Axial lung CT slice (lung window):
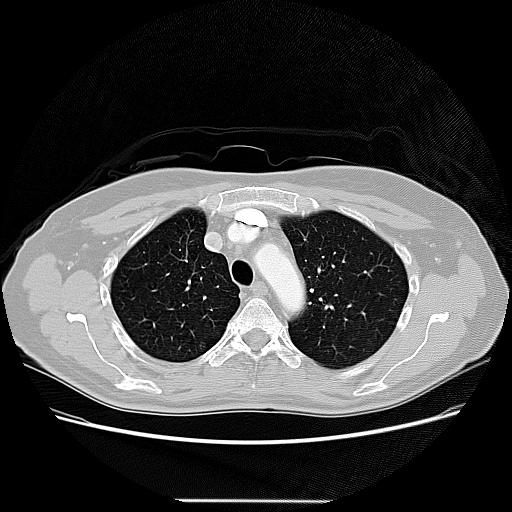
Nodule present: no